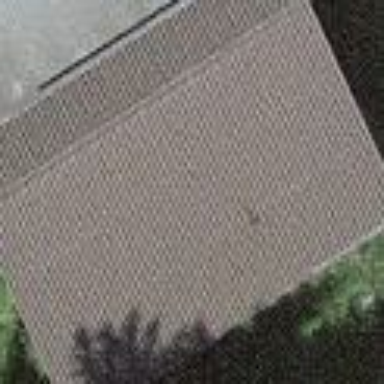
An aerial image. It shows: View of roof of building.